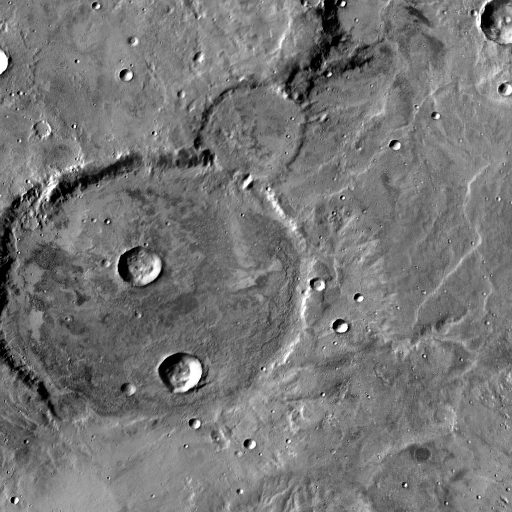
Crater classes present: Background, Other, Layered, Buried, Secondary